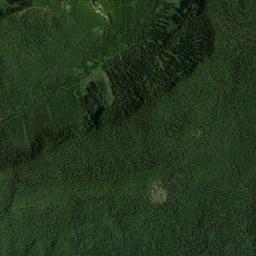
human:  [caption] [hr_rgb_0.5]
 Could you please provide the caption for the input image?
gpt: The forest is on the grass .

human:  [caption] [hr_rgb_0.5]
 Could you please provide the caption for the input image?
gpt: There is a dense forest on the seashore .

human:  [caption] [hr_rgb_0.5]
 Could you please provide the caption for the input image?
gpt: The forest has a lot of dense green trees of different heights and a clearing is also in the forest .

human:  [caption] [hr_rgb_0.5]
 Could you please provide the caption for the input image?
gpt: A large dense mixed dark green and light green forest .

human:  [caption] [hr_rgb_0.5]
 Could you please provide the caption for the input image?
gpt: A forest with many green trees .